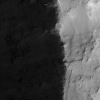
Atmospheric dust classification: not_dusty